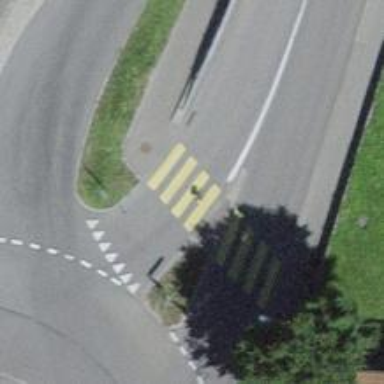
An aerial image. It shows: Marked crossing with pedestrian island.